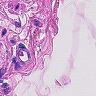
Metastatic tissue present: no